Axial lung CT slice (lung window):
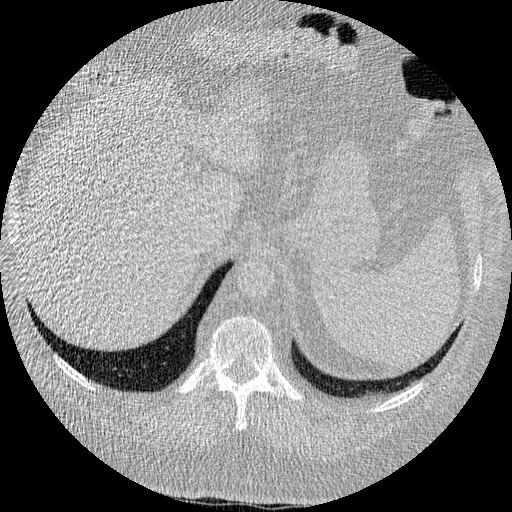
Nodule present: no